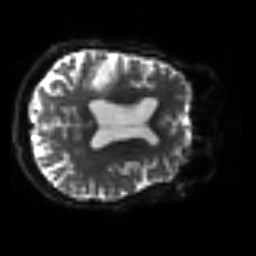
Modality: sbref
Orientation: axial
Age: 75
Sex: male
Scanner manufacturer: siemens
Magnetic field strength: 3 T
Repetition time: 3.2 s
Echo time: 0.081 s